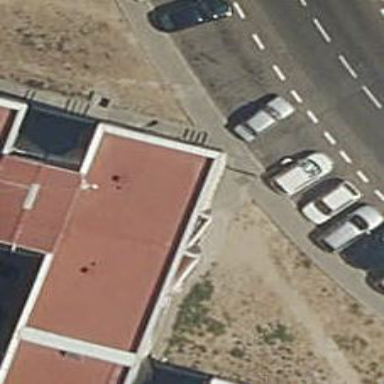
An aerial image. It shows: Steps made of paving stones.